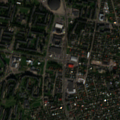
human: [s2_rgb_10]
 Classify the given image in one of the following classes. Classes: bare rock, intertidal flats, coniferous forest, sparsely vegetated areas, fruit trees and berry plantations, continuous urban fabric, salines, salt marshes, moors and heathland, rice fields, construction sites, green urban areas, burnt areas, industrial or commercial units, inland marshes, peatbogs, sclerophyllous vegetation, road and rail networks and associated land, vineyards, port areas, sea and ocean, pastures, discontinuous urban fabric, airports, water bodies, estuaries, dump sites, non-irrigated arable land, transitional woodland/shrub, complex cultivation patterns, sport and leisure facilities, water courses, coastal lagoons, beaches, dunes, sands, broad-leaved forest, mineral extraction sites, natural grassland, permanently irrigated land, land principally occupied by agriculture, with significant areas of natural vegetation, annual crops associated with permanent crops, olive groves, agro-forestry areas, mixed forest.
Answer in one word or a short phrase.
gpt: discontinuous urban fabric